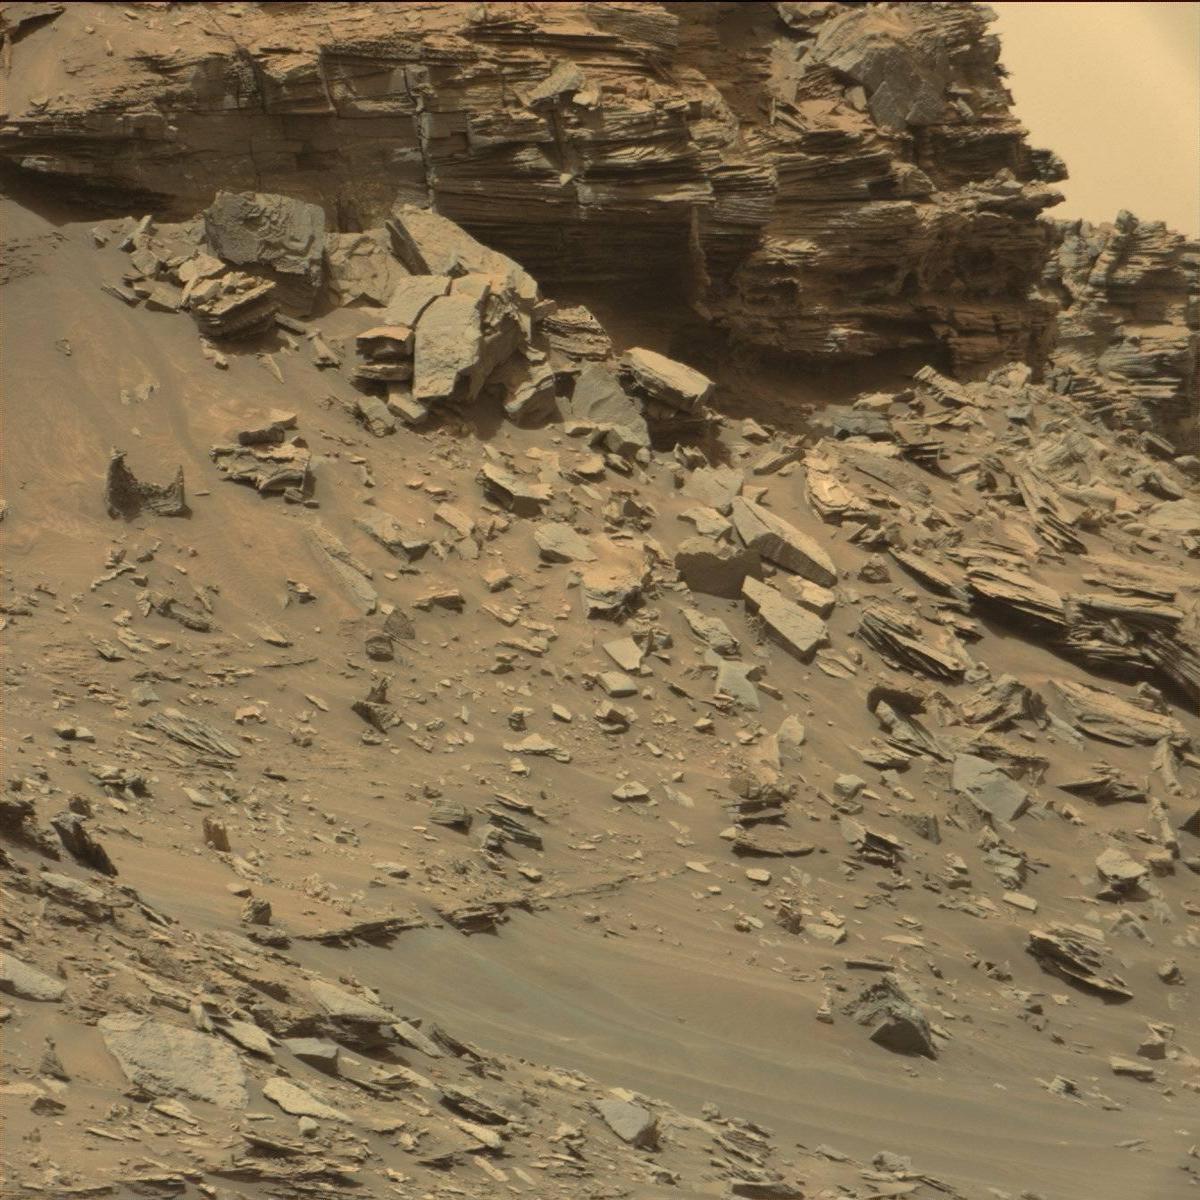
Terrain classes present: Bedrock, Rock, Sand / Soil, Sky